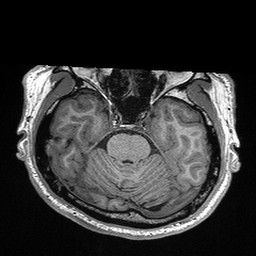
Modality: T1w
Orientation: coronal
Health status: healthy
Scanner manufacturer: siemens
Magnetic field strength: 3 T
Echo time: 0.00298 s